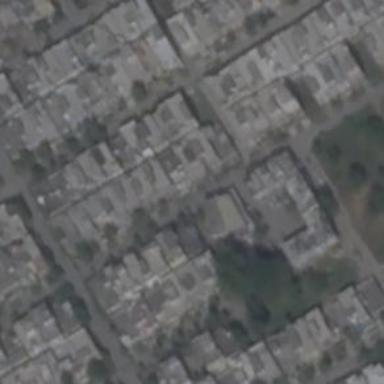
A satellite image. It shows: Residential building.